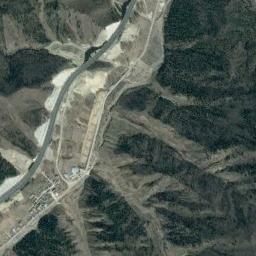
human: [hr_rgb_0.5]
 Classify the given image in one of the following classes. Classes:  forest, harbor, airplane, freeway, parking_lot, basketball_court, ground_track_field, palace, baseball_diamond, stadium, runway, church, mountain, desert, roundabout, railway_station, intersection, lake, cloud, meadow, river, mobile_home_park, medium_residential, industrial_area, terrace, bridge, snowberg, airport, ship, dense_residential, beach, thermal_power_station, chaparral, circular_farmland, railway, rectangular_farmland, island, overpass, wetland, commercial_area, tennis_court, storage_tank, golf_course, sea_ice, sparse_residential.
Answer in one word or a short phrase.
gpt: mountain